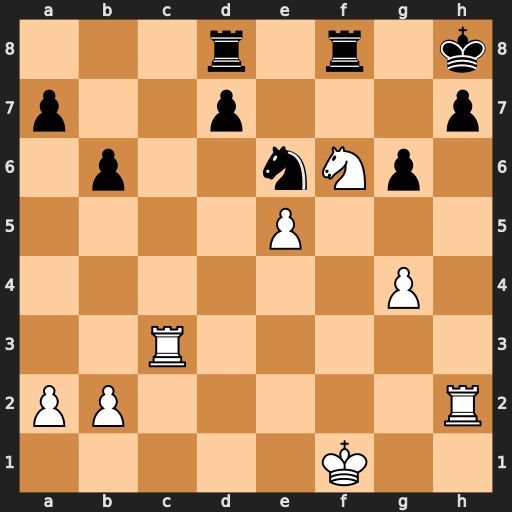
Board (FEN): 3r1r1k/p2p3p/1p2nNp1/4P3/6P1/2R5/PP5R/5K2
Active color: w
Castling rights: -
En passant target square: -
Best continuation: Rxh7#